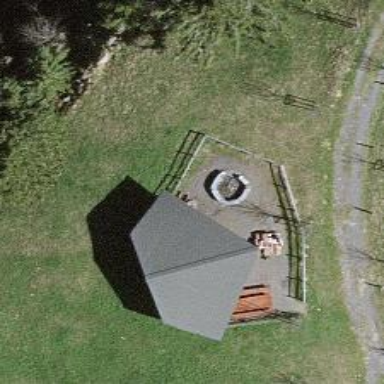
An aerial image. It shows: Barbecue facility.